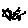
Label: star